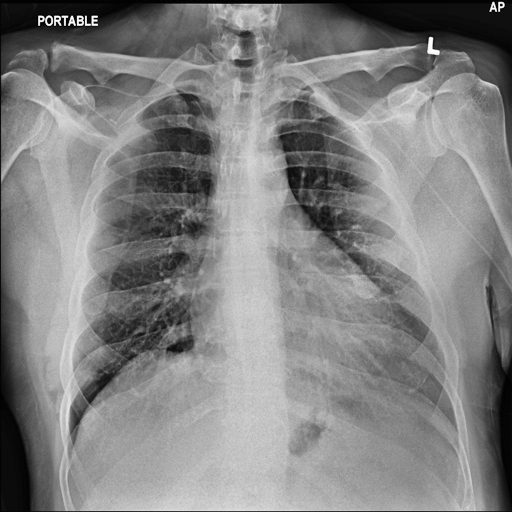
Finding: NORMAL